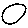
Label: circle